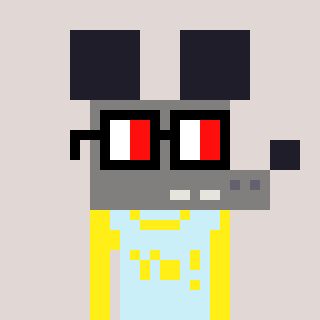
a pixel art character with square glasses with black frames and red eyes, a mouse-shaped head and a cold-colored body on a warm background